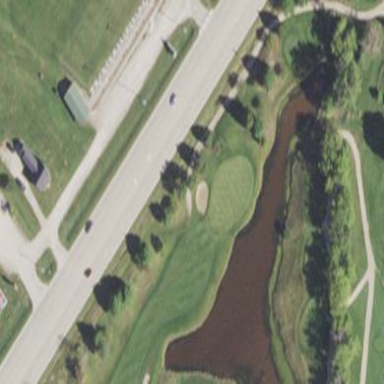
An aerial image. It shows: Water hazard on golf course. The hazard is natural water feature.